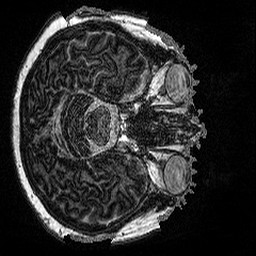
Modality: MP2RAGE
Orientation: axial
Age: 70
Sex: female
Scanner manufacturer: siemens
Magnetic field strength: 3 T
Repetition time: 5 s
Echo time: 0.00298 s